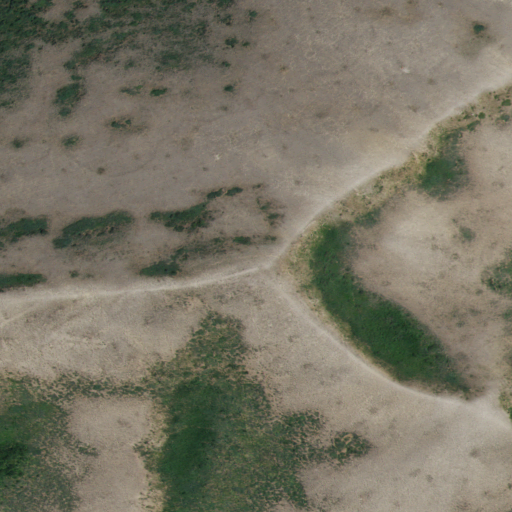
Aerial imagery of mountain in Idaho named Quaking Asp Mountain containing only shrub